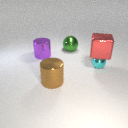
small cyan metal sphere to the right of large green metal sphere